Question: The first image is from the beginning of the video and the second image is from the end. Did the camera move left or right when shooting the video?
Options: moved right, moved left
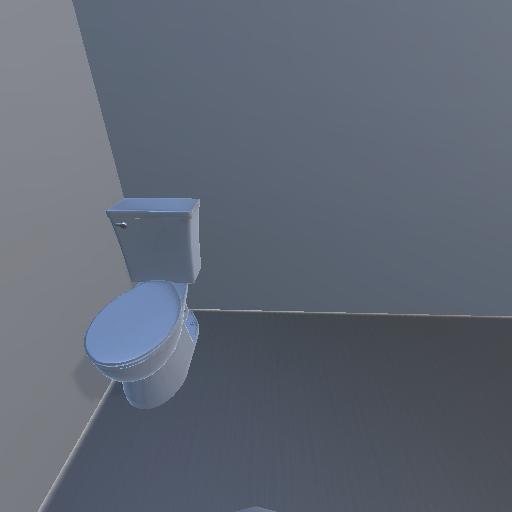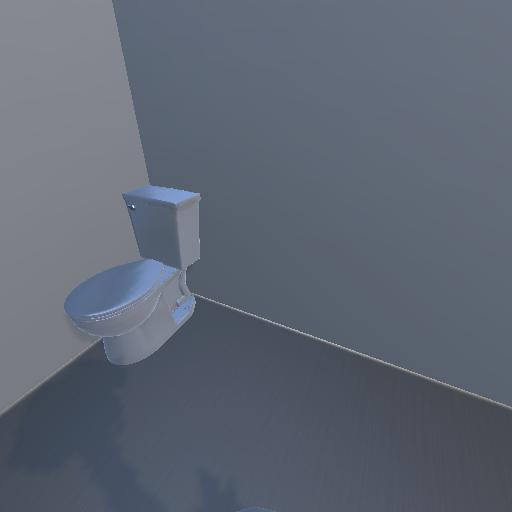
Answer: moved right